Field crop: tomato
Growth stage: 1
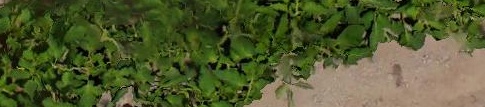
Species: tomato